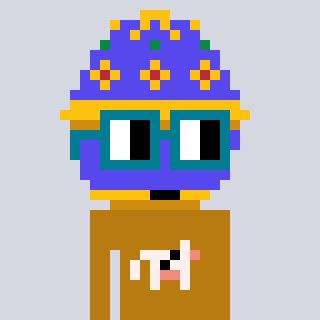
a pixel art character with square dark green glasses, a faberge-shaped head and a gold-colored body on a cool background